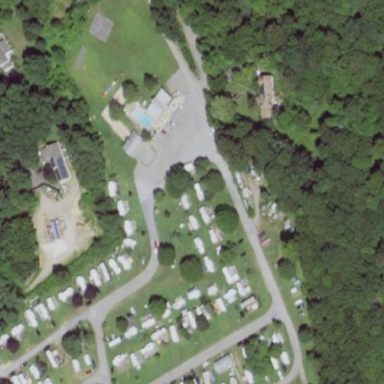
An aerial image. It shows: Campsite designated for tourism.